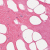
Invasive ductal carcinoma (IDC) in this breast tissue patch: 0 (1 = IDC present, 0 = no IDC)